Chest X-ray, PA view. Patient: 27 years old, sex F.
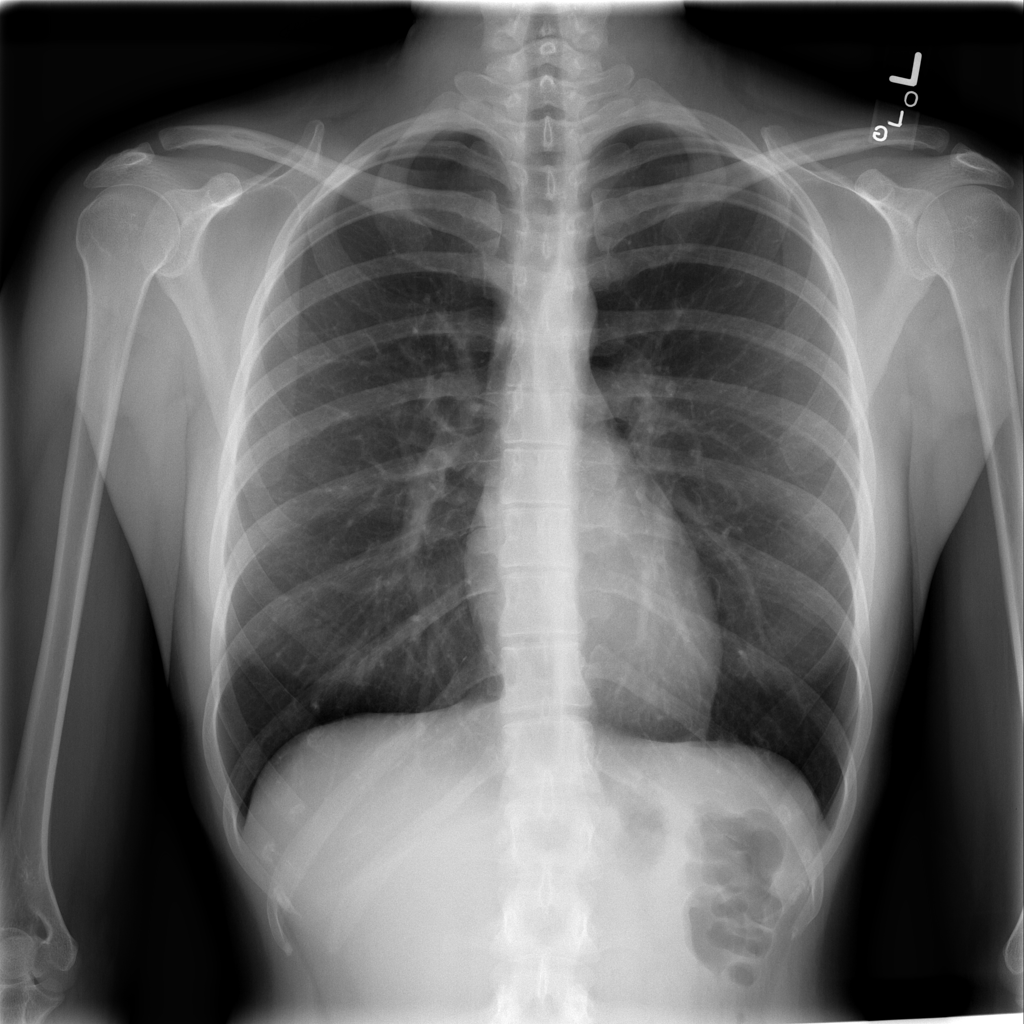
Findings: No Finding